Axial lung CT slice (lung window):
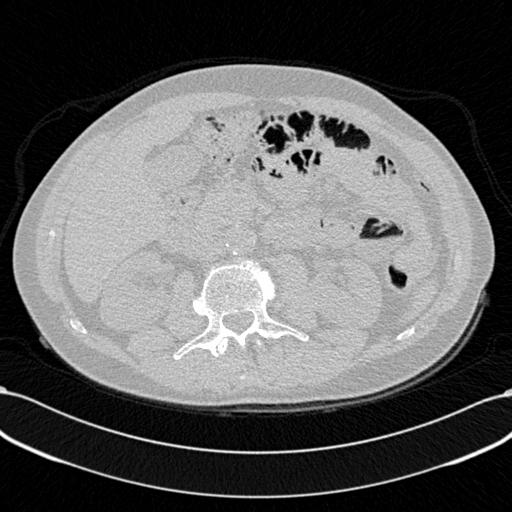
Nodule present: no